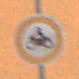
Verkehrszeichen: VerbotKraftraeder
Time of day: Midday
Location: Outdoor (Urban)
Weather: Overcast
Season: NotSpecified
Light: Natural